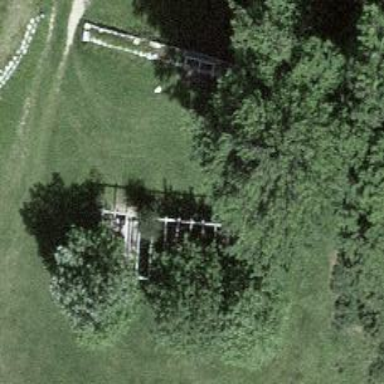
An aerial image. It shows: Picnic table located in leisure land area.